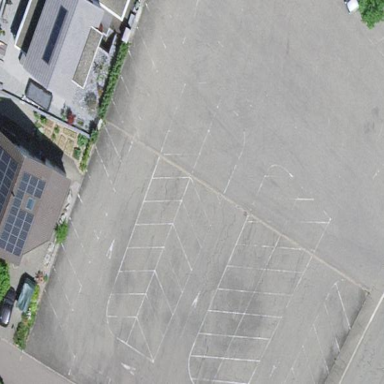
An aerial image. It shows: Parking area with surface.